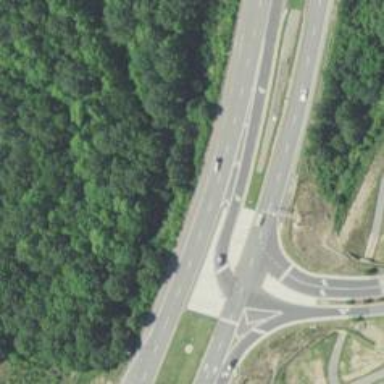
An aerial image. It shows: Expressway with asphalt surface classified as trunk highway.